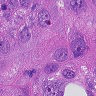
Metastatic tissue present: yes